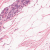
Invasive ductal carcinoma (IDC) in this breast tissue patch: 0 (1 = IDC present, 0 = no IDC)